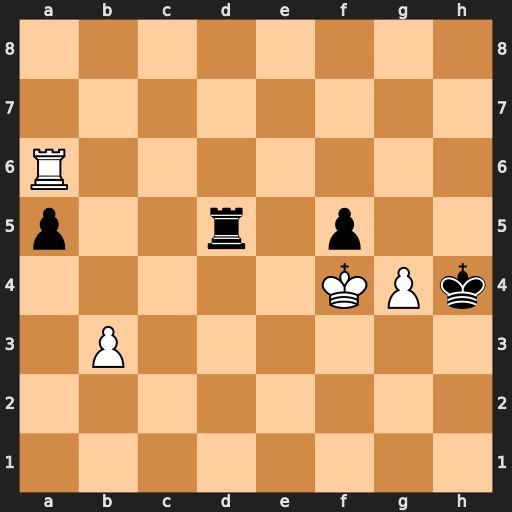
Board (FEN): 8/8/R7/p2r1p2/5KPk/1P6/8/8
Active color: w
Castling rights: -
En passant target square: -
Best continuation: Rh6#